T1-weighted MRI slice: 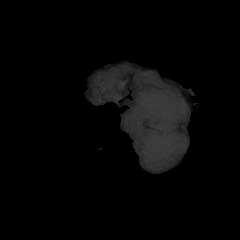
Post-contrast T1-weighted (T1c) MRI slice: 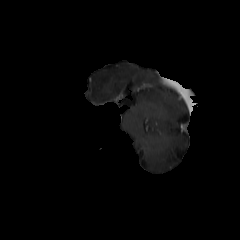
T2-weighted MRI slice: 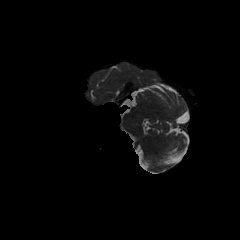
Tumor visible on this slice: no